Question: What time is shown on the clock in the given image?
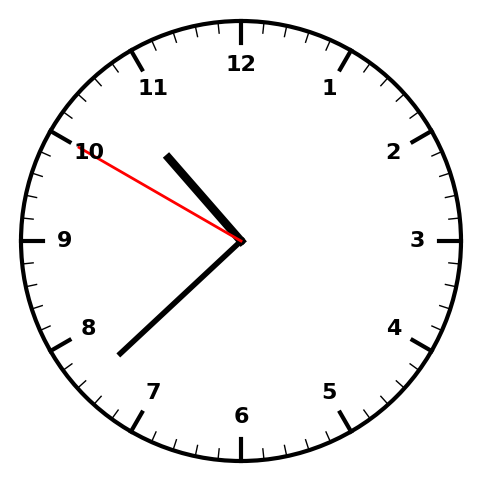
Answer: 10:37:50